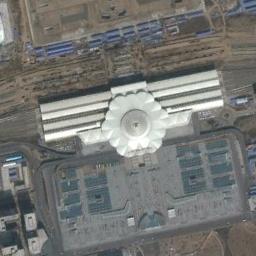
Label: railway_station